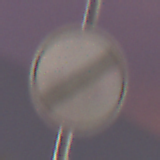
Verkehrszeichen: EndeSaemtlicherBegrenzungen
Umgebung: Outdoor, Urban
Tageszeit: SunriseSunset
Wetter: PartlyCloudy
Licht: Artificial
Jahreszeit: NotSpecified
Kontrast: HighContrast